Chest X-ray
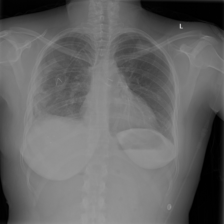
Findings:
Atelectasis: negative
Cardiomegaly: negative
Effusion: negative
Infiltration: negative
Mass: negative
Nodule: negative
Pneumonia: negative
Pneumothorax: negative
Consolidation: negative
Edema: negative
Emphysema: negative
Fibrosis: negative
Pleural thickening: negative
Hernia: negative